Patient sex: M
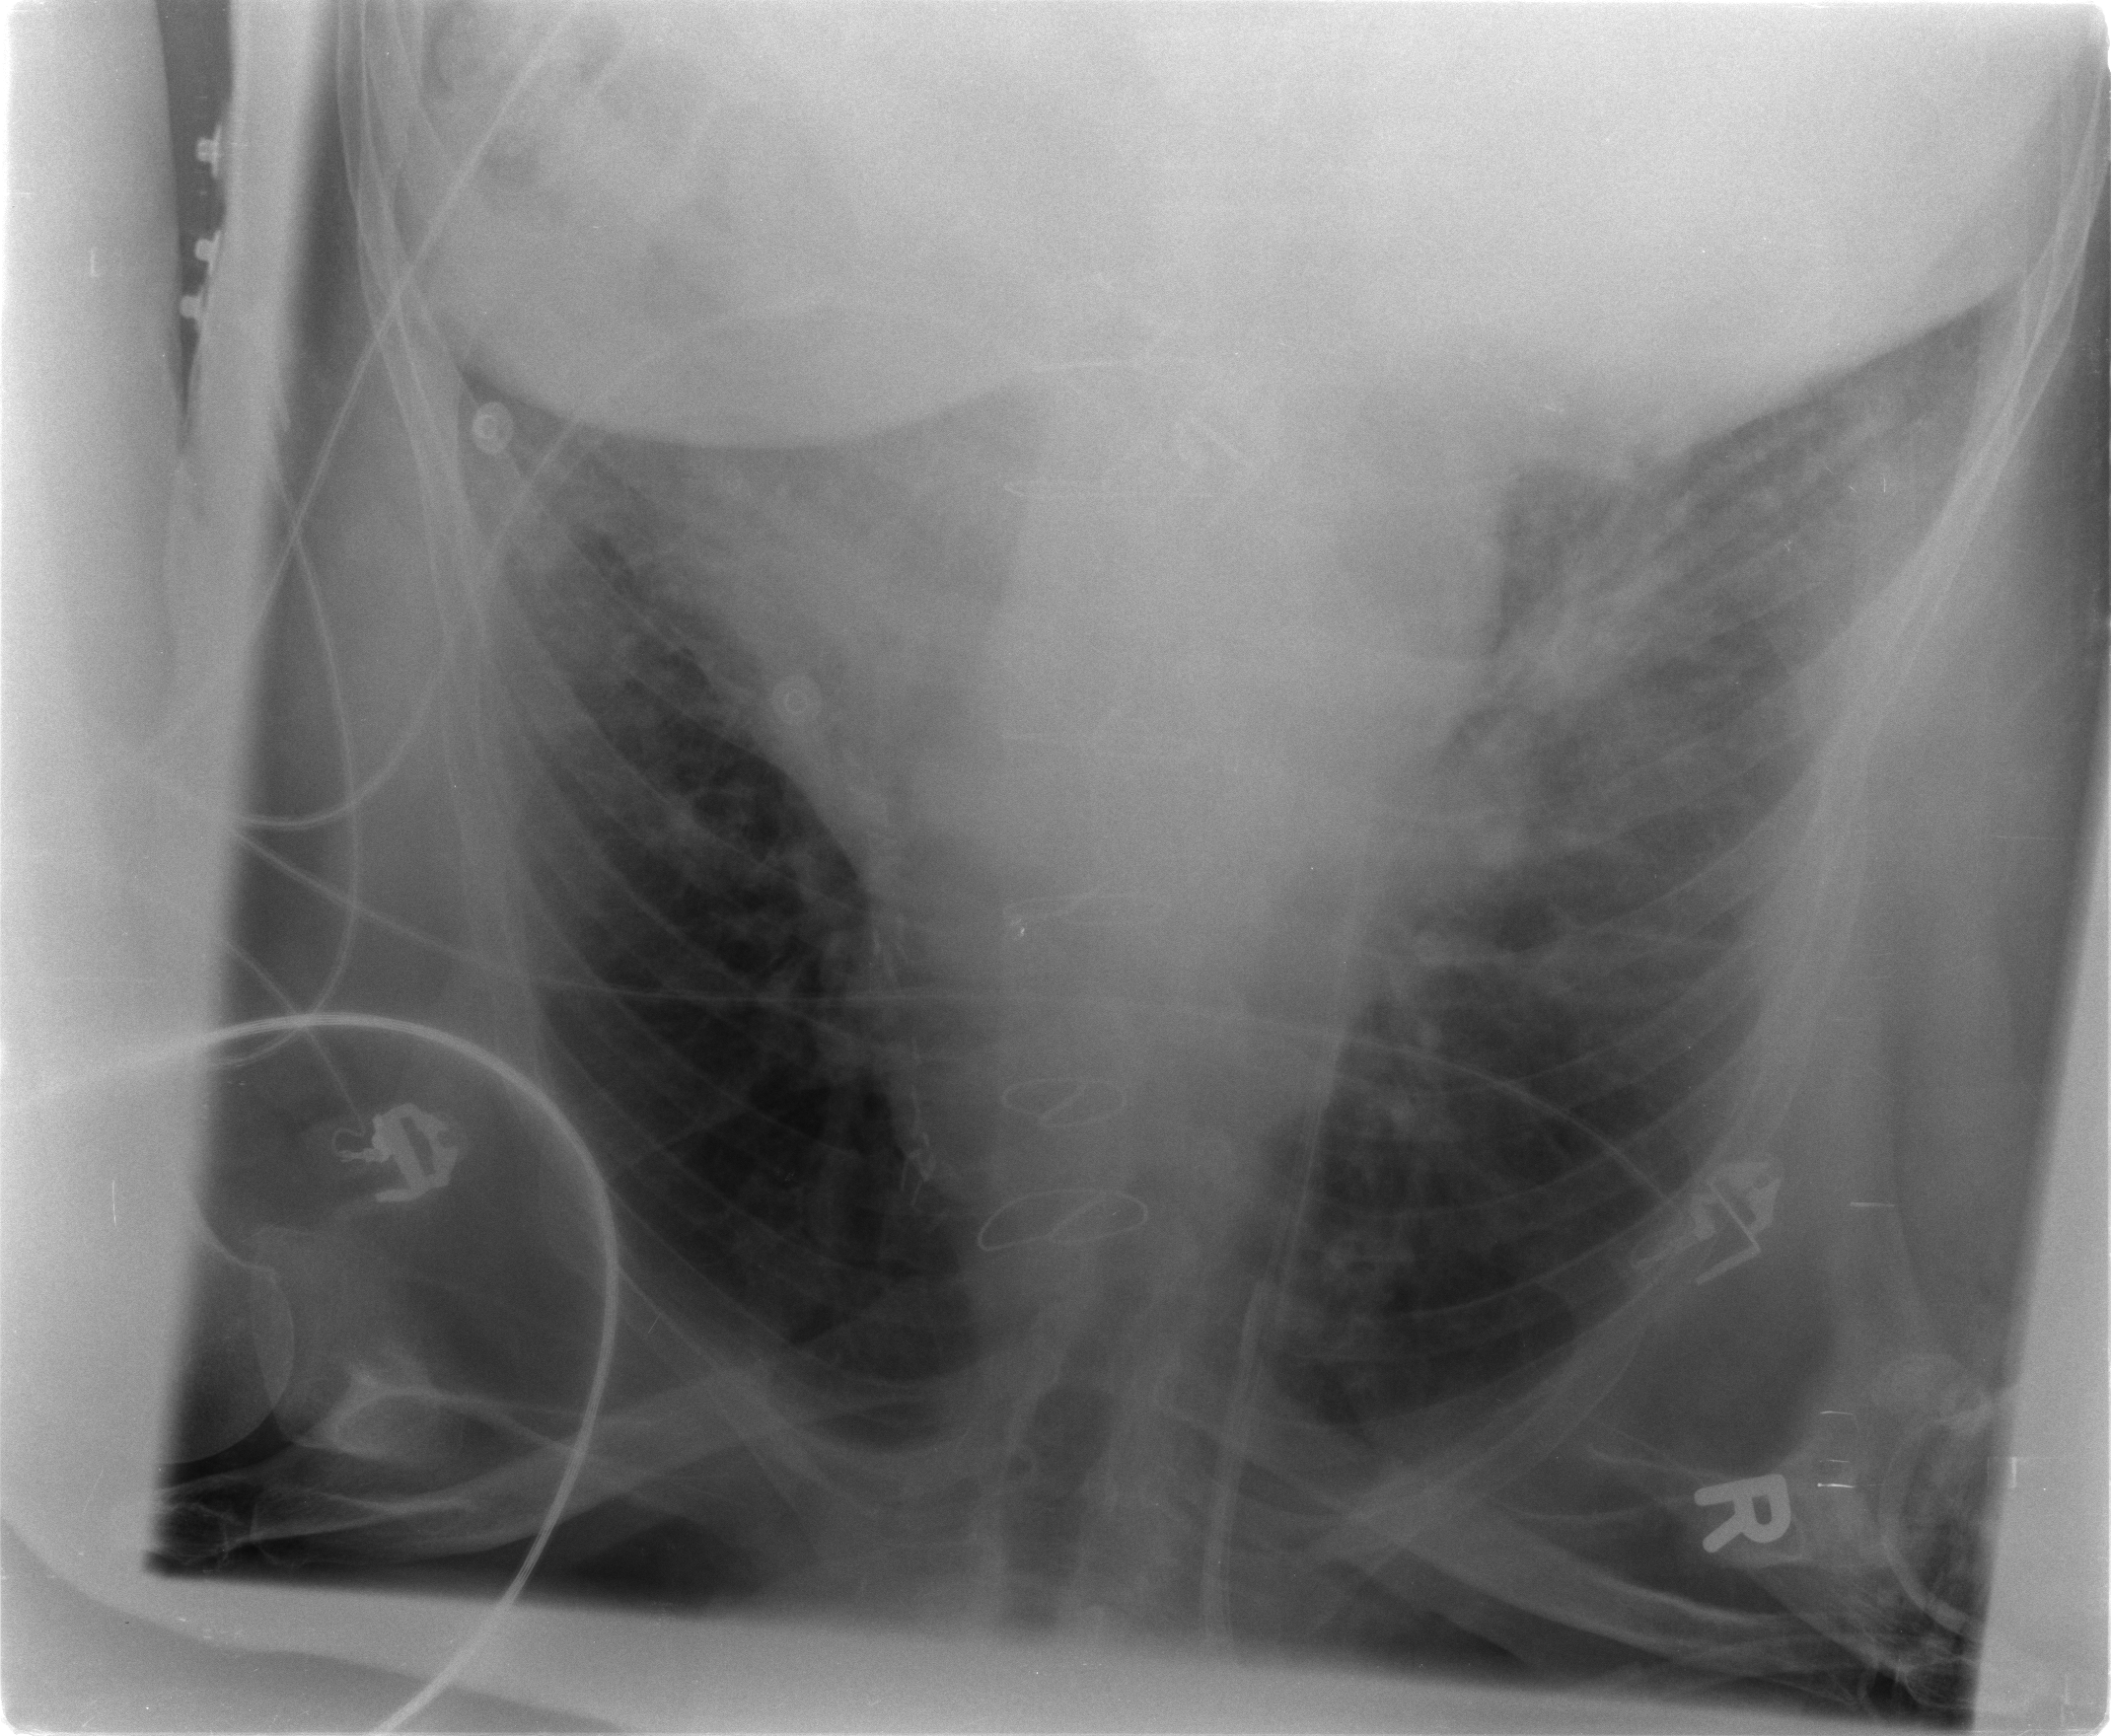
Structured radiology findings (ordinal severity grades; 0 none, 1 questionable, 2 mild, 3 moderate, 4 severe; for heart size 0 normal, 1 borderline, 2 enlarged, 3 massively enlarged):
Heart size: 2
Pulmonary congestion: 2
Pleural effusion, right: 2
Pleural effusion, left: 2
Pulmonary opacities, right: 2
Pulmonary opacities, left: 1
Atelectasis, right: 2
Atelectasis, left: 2